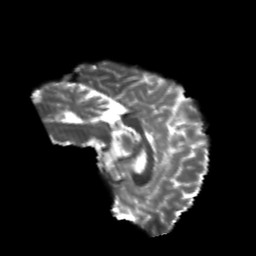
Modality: T2w
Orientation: sagittal
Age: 19
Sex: male
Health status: healthy
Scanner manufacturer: philips
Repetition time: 7.391 s
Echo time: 0.08599 s